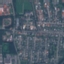
Land use / land cover class: Residential